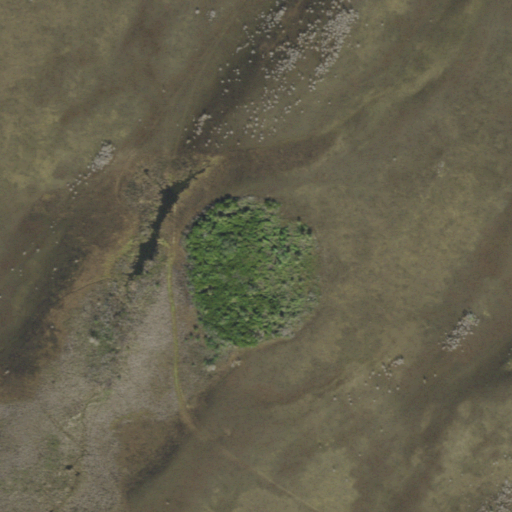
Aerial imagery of island in Florida named Lime Tree Hammock containing herbaceous wetlands, woody wetlands, and open water